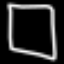
Label: square